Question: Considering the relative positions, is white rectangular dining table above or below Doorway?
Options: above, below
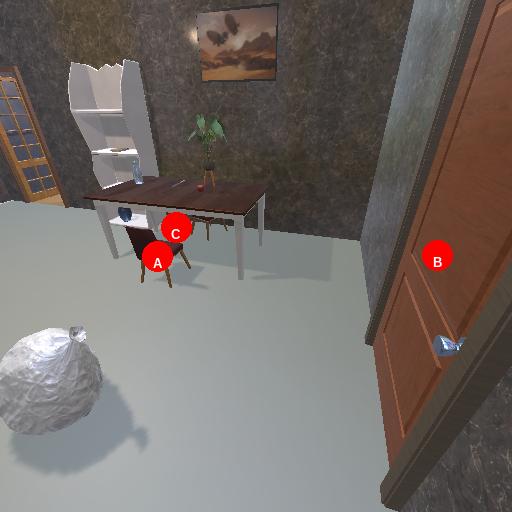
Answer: above